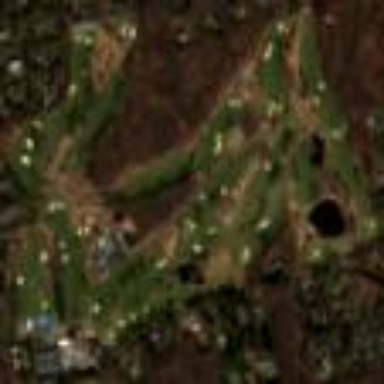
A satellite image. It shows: Golf course surrounded by greenery.